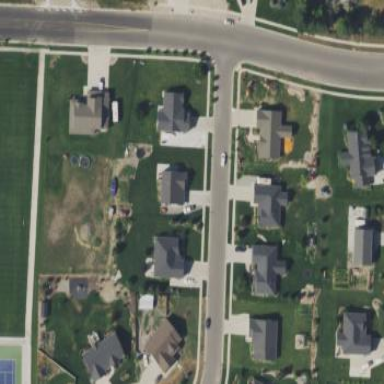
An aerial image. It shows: Residential area composed of single-family homes.